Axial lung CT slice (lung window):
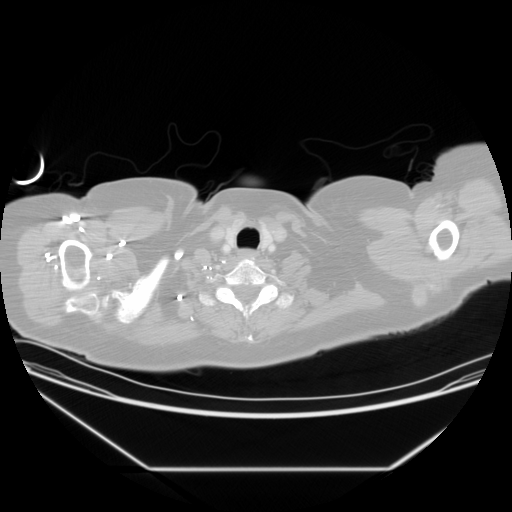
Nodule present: no